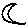
Label: moon